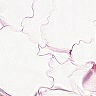
Metastatic tissue present: no